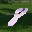
Label: 8